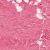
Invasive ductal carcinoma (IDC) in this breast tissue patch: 0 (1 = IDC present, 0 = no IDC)